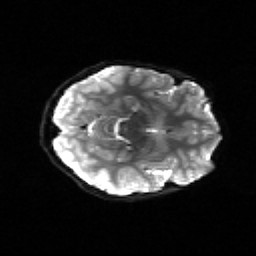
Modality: sbref
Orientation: axial
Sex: female
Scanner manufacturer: siemens
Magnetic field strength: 3 T
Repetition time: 5 s
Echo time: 0.071 s